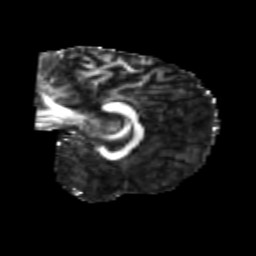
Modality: FA
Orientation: sagittal
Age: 38
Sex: female
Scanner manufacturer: siemens
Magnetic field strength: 3 T
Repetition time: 1.8 s
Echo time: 0.07 s